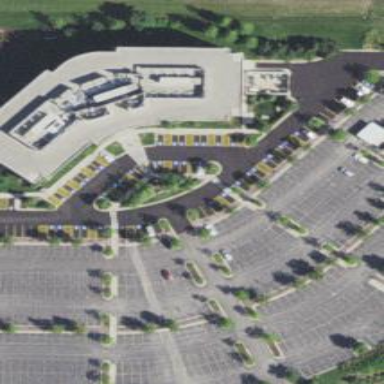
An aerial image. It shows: Parking area with surface.